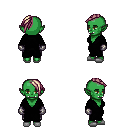
a pixel art fantasy rpg character, female body template, orc, green skin, black robe, metal pants, white blonde long mohawk hairstyle, metal gloves, white slippers, four views (front, back, left, right), 2x2 character sprite sheet, small pixel art, hard edges, no anti-aliasing